Aerial crown-view tile of a tropical tree (Barro Colorado Island, Panama), acquired 20240813:
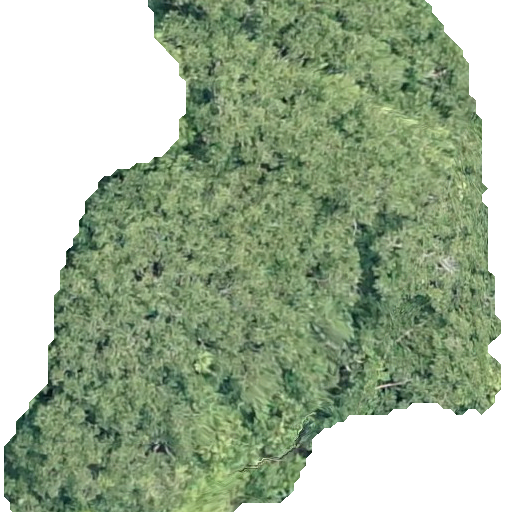
Species: Dipteryx oleifera
GBIF accepted scientific name: Dipteryx oleifera
Crown area: 330.182 m²